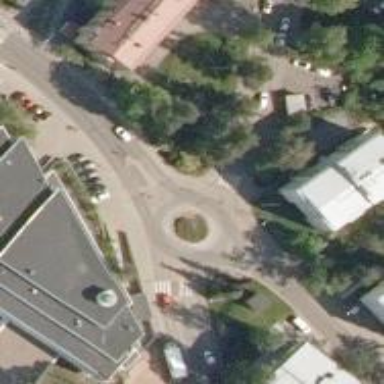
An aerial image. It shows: Tertiary road with asphalt surface leading to roundabout.